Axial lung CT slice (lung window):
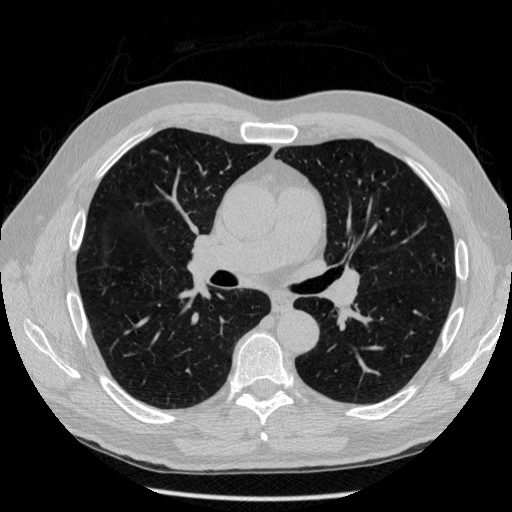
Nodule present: no